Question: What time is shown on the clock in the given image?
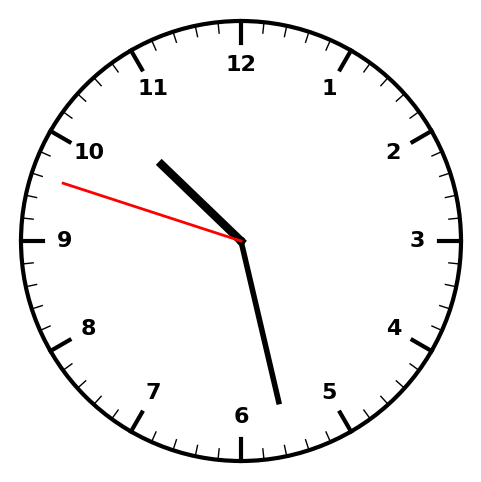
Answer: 10:27:48